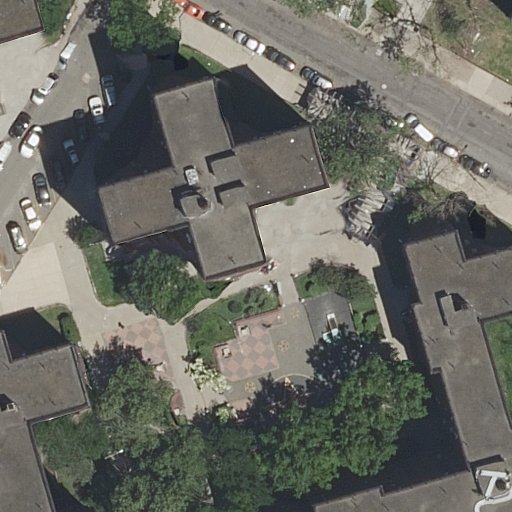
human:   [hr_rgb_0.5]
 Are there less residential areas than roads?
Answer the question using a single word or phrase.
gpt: yes

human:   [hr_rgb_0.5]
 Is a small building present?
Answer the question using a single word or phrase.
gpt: yes

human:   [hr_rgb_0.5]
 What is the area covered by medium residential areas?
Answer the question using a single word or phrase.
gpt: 0m2

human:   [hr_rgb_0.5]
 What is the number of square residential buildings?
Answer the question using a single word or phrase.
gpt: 0

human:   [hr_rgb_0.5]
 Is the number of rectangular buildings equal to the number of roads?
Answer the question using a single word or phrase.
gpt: no

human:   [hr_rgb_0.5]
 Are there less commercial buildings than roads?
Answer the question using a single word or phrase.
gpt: yes

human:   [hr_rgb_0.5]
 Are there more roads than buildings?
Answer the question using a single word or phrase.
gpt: yes

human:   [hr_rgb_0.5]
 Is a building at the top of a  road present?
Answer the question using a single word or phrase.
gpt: yes

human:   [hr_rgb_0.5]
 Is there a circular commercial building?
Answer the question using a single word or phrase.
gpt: no

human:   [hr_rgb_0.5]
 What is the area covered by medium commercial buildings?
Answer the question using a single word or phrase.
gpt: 0m2

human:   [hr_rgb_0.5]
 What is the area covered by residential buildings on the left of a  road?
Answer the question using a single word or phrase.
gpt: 1264m2

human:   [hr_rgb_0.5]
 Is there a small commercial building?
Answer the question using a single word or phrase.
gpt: no

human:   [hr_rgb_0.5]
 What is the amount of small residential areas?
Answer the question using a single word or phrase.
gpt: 0

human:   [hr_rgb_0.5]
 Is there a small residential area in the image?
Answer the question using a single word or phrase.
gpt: no

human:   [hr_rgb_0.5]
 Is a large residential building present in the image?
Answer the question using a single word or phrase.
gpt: yes

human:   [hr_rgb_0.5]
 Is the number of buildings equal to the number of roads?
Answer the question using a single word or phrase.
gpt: no

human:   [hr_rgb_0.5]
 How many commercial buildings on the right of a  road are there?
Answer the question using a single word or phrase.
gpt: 0

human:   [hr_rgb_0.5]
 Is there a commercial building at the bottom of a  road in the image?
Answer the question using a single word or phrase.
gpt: no

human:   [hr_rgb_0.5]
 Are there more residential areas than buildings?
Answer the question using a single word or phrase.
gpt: no

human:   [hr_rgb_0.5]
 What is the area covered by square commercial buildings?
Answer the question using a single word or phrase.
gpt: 0m2

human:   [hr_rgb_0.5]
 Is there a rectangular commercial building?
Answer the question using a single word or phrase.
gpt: no

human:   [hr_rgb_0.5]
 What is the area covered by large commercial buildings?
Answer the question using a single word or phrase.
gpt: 0m2

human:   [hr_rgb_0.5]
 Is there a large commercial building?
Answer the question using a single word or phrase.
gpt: no

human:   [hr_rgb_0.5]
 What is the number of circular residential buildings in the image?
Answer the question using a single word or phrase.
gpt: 0

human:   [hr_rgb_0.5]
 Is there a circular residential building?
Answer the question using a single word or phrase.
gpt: no

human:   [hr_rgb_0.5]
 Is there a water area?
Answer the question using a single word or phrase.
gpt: no

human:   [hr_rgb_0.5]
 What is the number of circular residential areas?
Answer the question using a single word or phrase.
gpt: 0

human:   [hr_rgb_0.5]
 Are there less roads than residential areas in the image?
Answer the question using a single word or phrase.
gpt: no

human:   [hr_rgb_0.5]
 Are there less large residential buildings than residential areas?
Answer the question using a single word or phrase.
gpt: no

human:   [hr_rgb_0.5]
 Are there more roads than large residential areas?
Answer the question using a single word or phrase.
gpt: yes

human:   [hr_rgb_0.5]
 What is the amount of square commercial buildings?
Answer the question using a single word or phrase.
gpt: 0

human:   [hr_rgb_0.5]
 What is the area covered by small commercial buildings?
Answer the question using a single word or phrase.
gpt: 0m2

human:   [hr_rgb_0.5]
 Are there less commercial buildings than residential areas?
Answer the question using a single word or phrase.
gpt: yes

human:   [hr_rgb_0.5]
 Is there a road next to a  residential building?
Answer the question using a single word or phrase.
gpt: yes

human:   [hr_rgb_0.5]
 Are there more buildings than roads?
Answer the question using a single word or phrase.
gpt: no

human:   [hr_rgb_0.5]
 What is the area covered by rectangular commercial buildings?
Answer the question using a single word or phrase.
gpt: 0m2